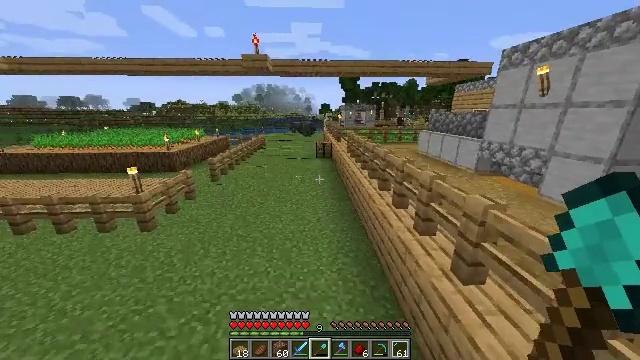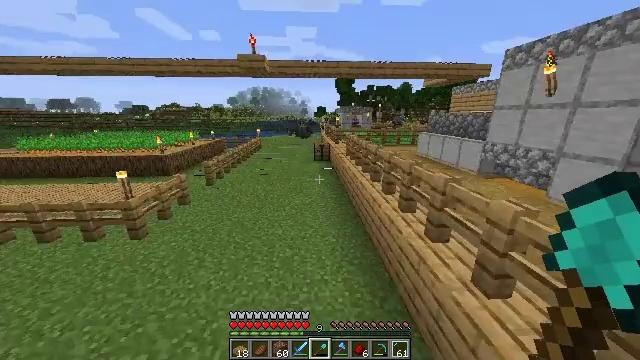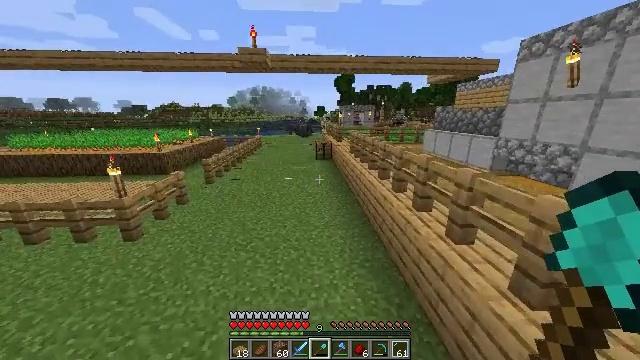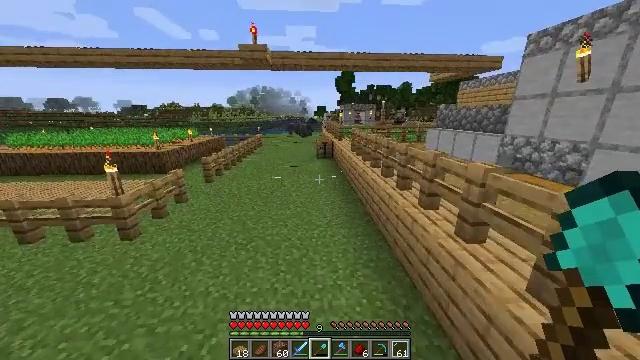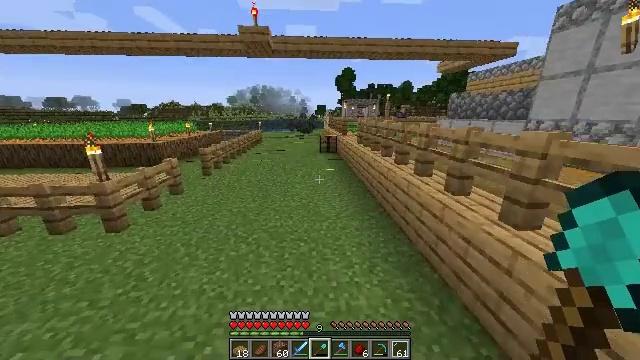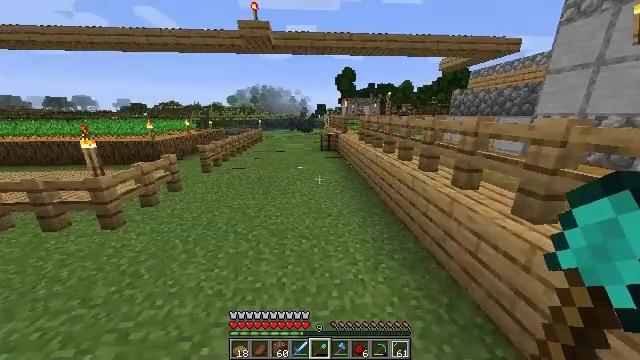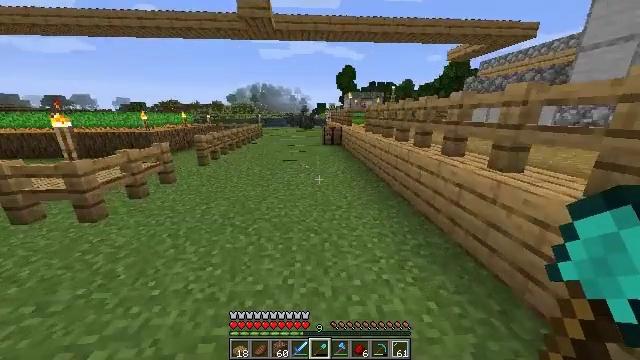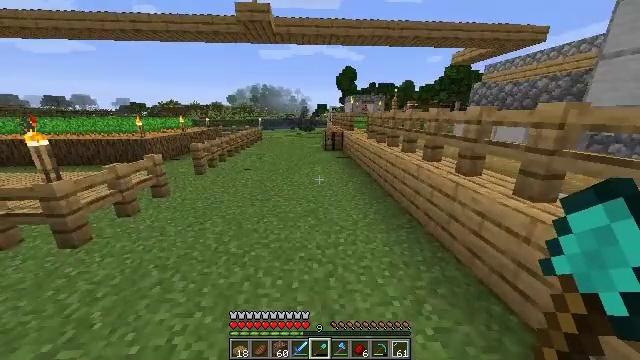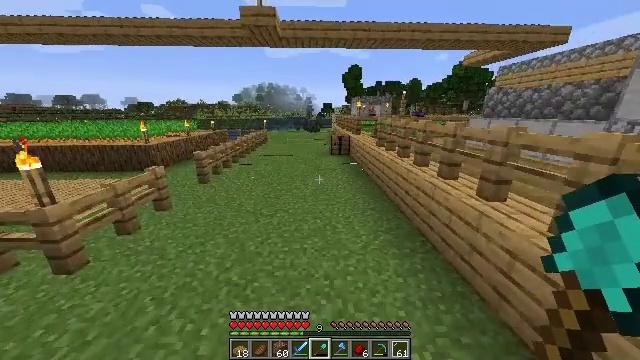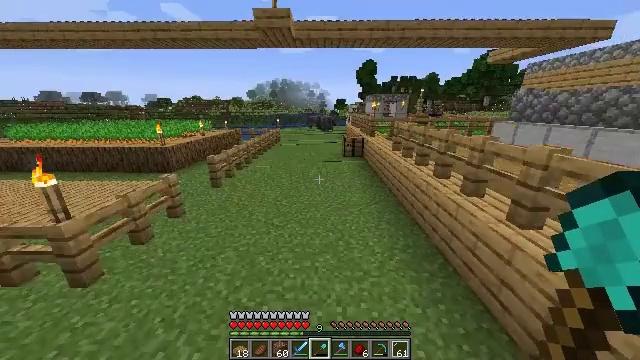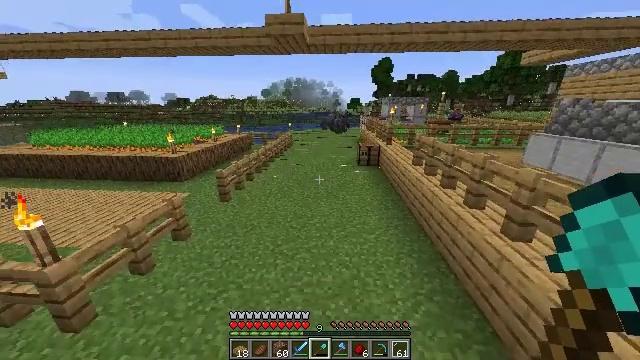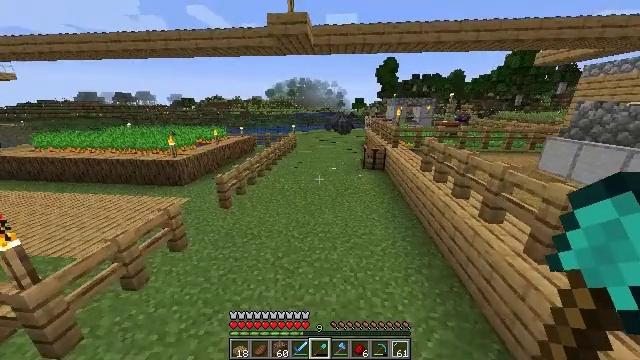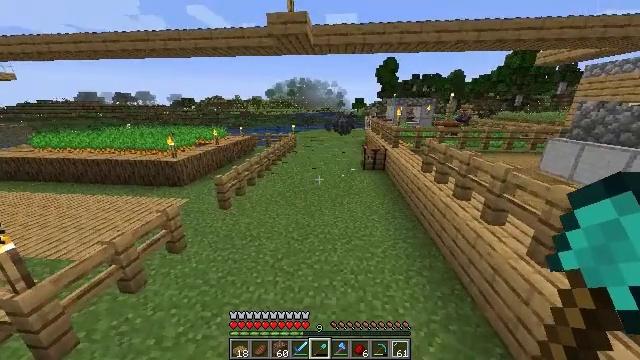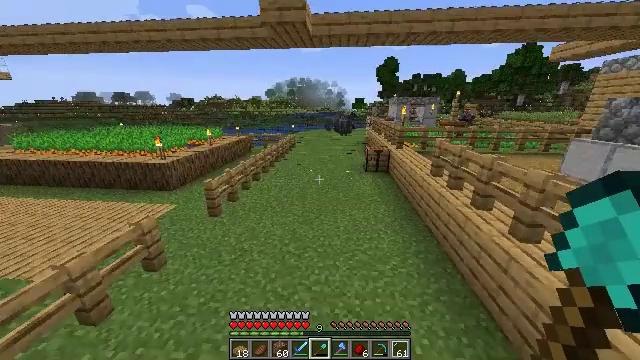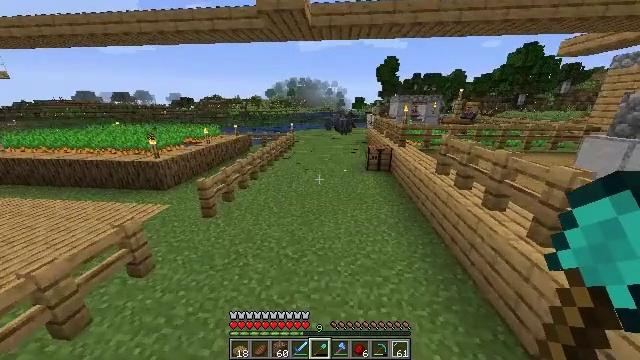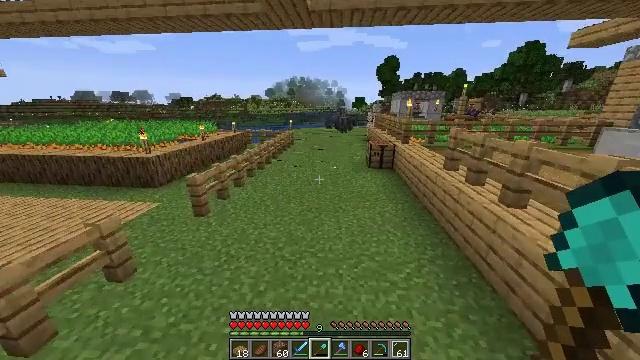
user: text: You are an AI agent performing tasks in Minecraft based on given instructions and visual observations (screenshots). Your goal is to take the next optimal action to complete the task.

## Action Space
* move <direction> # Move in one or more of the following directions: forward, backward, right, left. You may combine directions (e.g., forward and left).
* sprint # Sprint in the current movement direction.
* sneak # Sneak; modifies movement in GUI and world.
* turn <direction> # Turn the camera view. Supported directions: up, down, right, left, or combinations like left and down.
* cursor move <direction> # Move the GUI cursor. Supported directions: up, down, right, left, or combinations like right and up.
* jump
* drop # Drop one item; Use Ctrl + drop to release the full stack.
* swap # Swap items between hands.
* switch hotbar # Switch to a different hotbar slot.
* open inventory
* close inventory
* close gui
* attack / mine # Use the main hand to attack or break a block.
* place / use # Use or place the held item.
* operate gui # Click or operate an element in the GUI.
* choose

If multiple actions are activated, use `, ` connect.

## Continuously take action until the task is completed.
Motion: motion action
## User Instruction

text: Harvest carrots from the farmland.
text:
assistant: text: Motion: move forward, sprint, turn right, jump
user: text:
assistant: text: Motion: move forward, sprint, jump
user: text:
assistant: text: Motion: move forward, sprint, jump
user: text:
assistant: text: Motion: move forward, jump
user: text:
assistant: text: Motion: move forward, jump
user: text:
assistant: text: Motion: move forward, jump
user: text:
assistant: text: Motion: move forward, jump
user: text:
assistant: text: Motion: move forward, turn left, jump
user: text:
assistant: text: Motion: move forward, sprint, turn left and down, jump
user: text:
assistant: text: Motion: move forward, sprint, turn left, jump
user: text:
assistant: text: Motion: move forward, sprint, turn left, jump
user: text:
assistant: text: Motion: move forward, jump
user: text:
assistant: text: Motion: move forward, jump
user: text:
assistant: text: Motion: move forward, jump
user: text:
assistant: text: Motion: move forward, jump
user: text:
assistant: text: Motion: move forward, jump
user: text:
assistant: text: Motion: move forward, jump
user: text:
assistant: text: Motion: move forward, sprint, jump
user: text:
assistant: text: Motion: move forward, sprint, jump
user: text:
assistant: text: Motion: move forward, sprint, jump
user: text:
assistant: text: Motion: move forward, sprint, jump
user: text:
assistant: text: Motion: move forward, jump
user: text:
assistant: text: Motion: move forward, jump
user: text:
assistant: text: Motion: move forward, jump
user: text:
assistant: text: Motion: move forward, jump
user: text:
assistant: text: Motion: move forward, turn right and down, jump
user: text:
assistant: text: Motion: move forward, sprint, turn right and down, jump
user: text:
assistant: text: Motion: move forward, sprint, turn right and down, jump
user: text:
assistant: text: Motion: move forward, sprint, jump
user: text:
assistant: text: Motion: move forward, jump